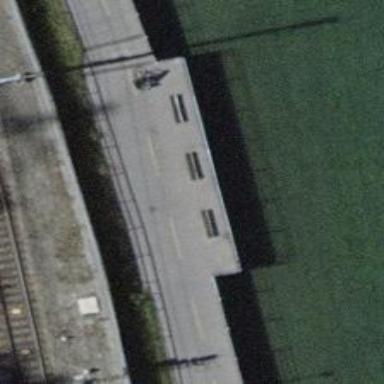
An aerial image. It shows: Bench for seating.